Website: macys
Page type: delivery-shipping
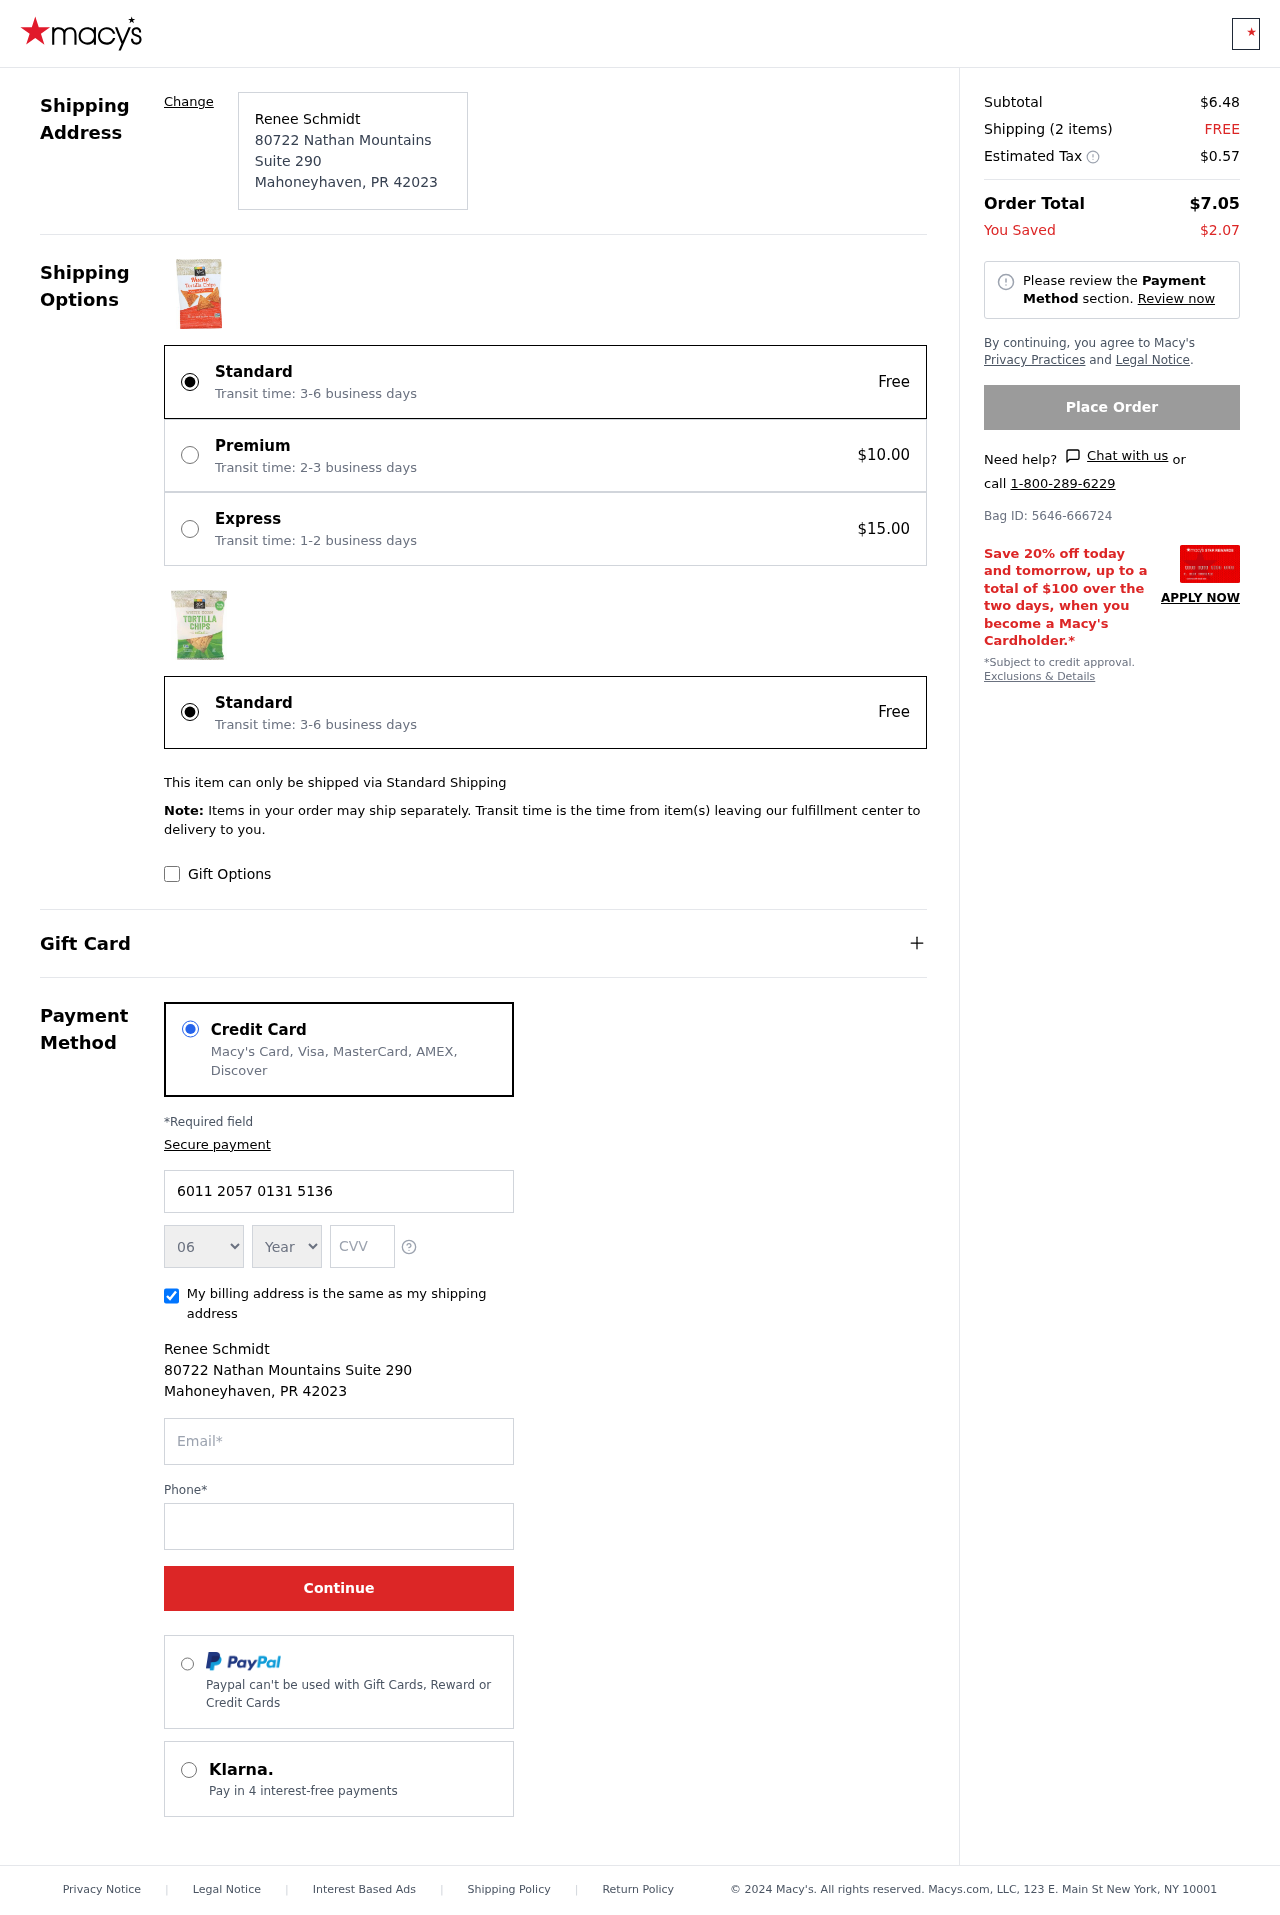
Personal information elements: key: PII_CARD_EXPIRY_MONTH
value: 06
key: PII_CARD_EXPIRY_YEAR
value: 27
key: PII_CITY
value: Mahoneyhaven
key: PII_CITY_STATE_ZIP
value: Mahoneyhaven, PR 42023
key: PII_FULLNAME
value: Renee Schmidt
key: PII_POSTCODE
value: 42023
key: PII_STATE_ABBR
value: PR
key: PII_STREET
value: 80722 Nathan Mountains Suite 290
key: PII_CARD_NUMBER
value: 6011 2057 0131 5136
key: PII_CARD_CVV
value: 873
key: PII_EMAIL
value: rschmidt@hotmail.com
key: PII_PHONE
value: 7107631891
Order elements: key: ORDER_SUBTOTAL
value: $6.48
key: ORDER_NUM_ITEMS
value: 2
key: ORDER_SHIPPING_COST
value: FREE
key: ORDER_TAX
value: $0.57
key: ORDER_TOTAL
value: $7.05
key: ORDER_SAVINGS
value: $2.07
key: ORDER_BAG_ID
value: Bag ID: 5646-666724